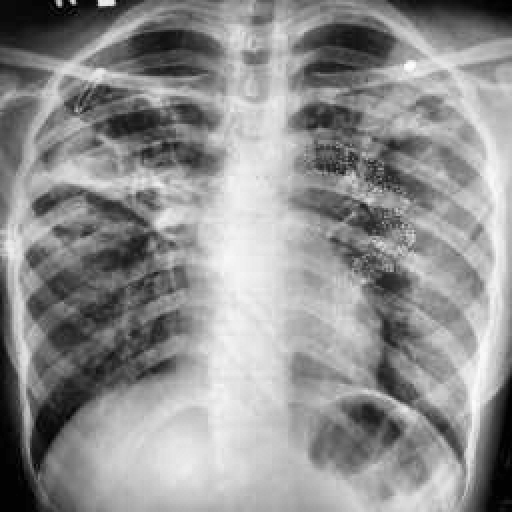
Finding: TUBERCULOSIS